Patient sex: M
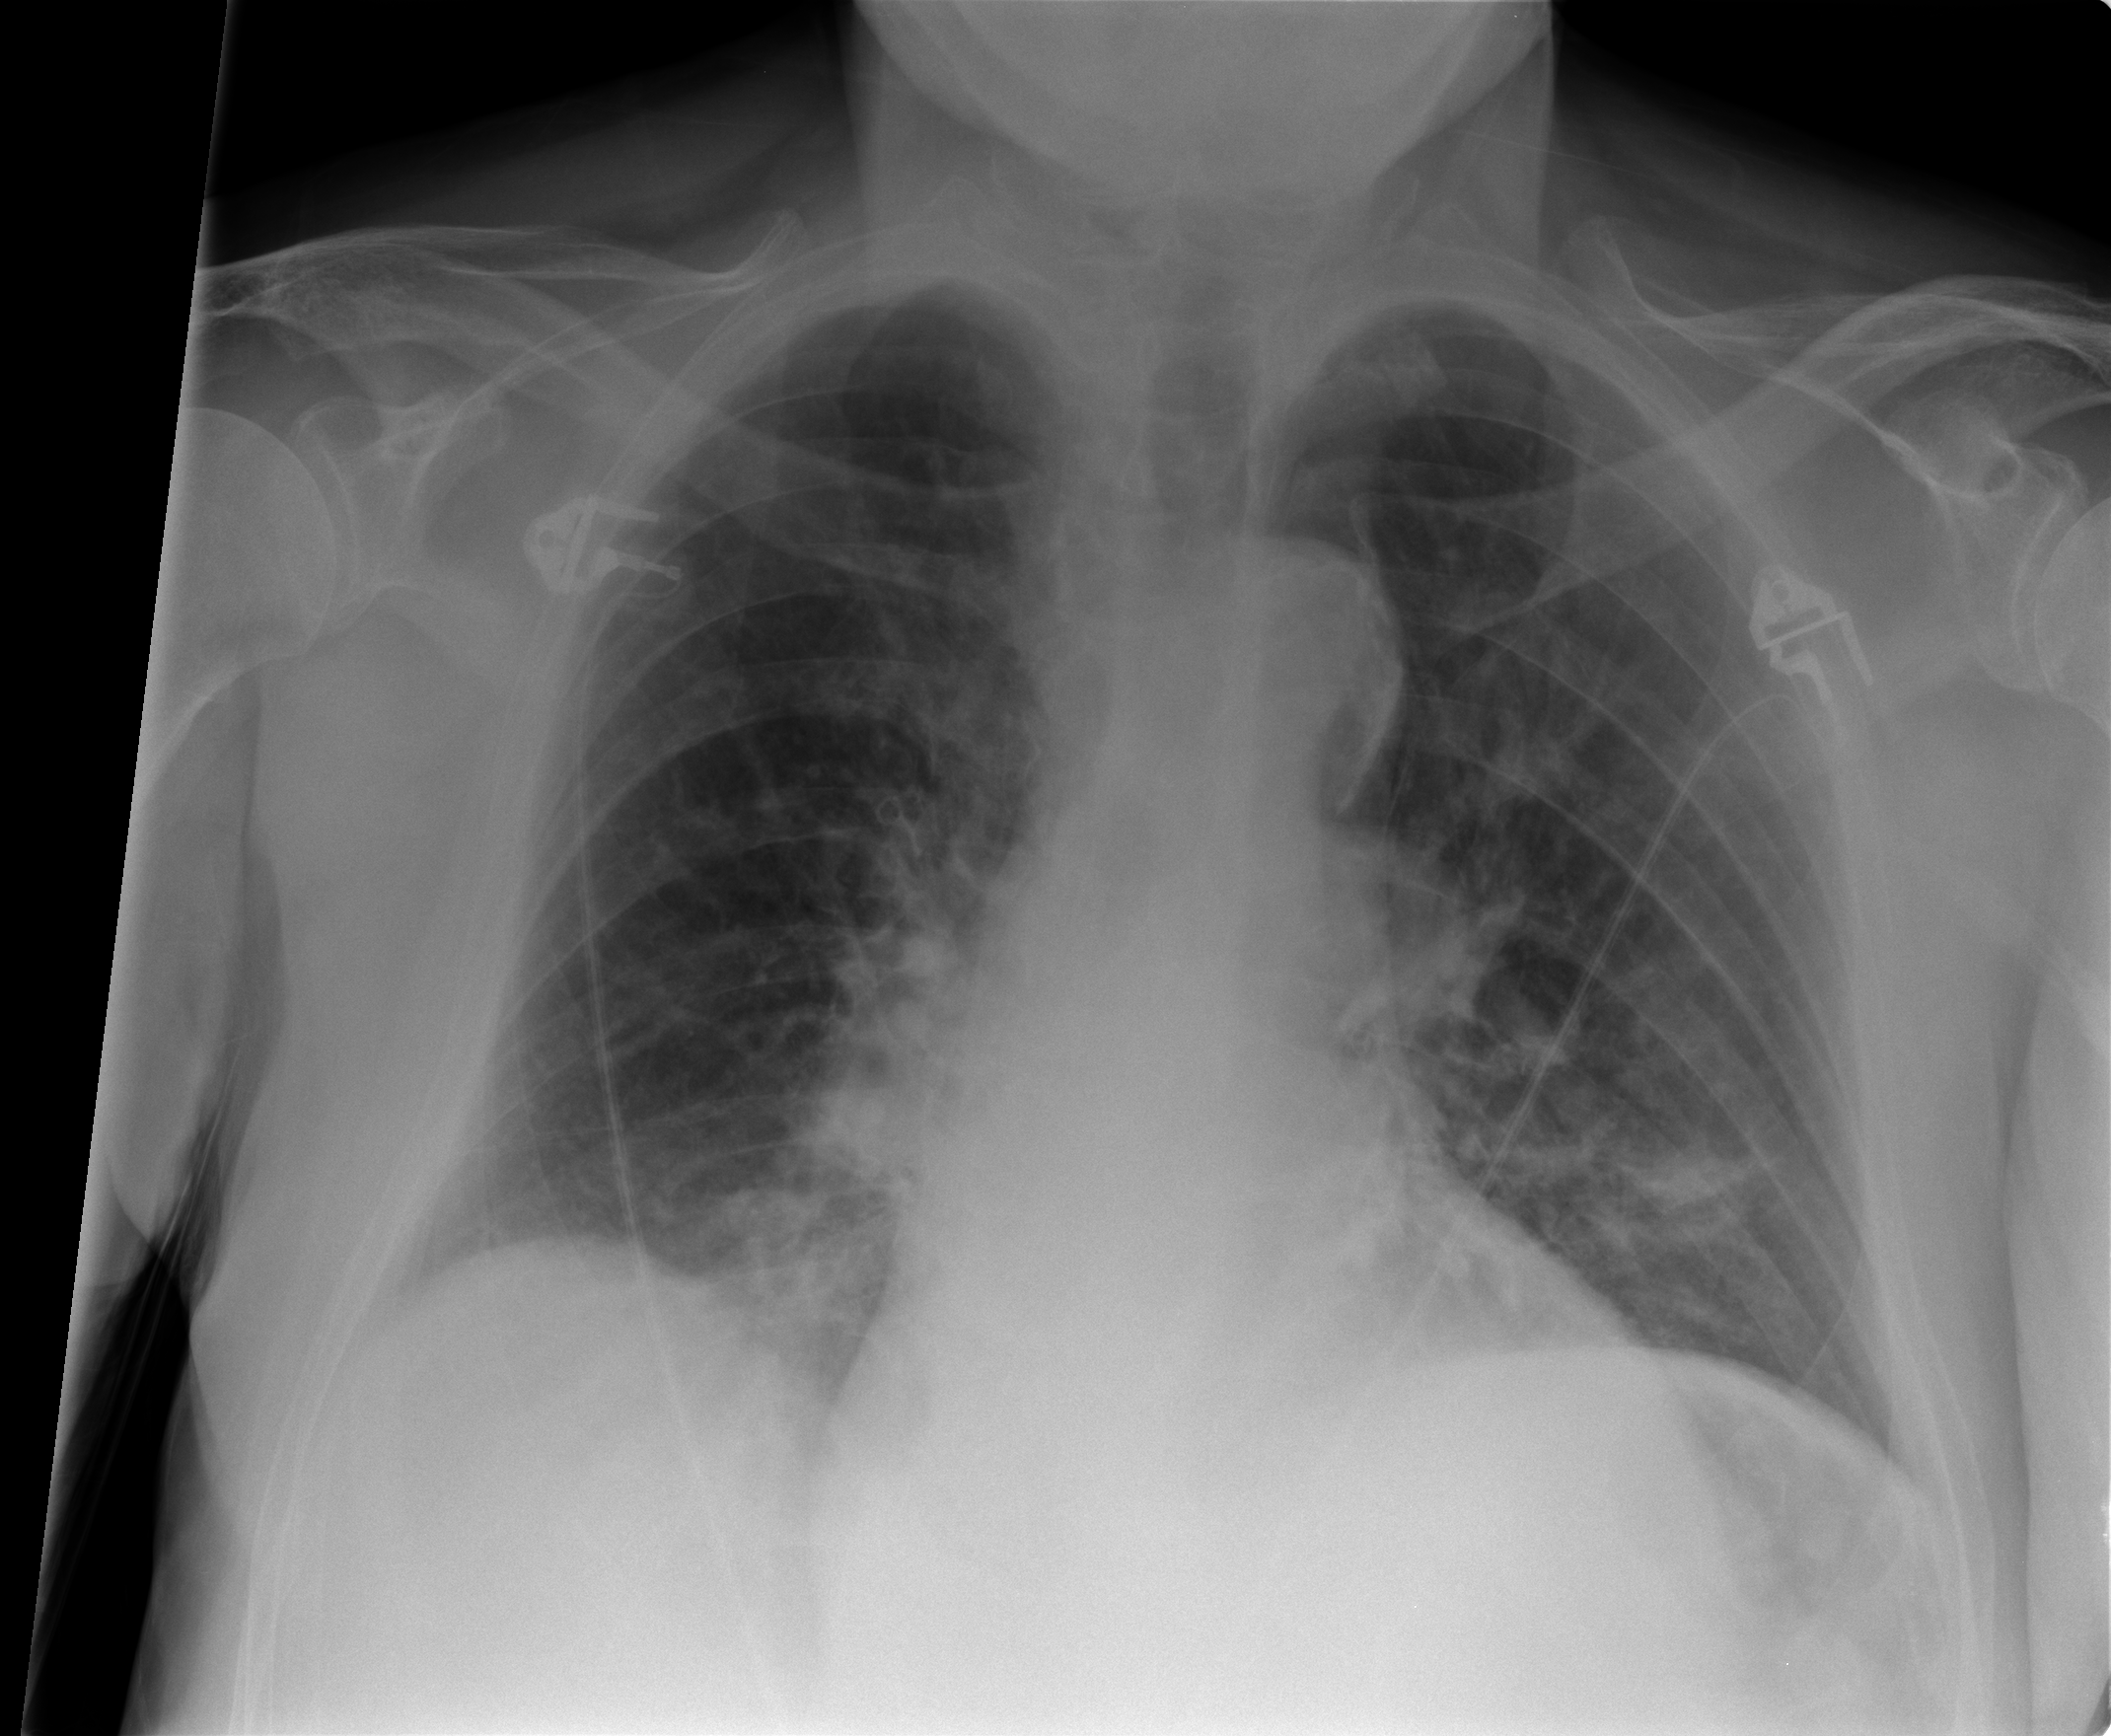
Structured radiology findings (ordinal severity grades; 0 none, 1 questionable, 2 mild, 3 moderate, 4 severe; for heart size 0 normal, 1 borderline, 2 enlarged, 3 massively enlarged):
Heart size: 2
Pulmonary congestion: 0
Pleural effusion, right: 0
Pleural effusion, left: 0
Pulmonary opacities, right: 0
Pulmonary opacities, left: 0
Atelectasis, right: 2
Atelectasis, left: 2